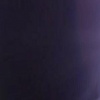
Label: space